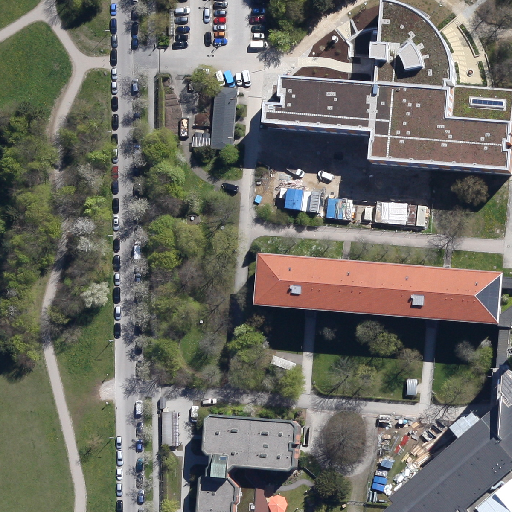
Referring expression: building along the road